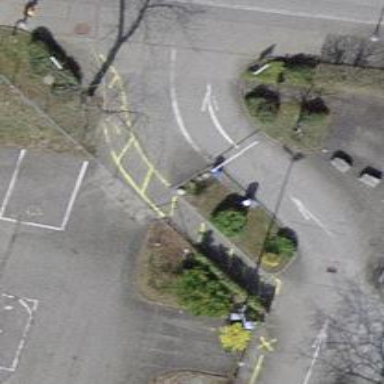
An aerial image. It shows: Lift gate barrier.